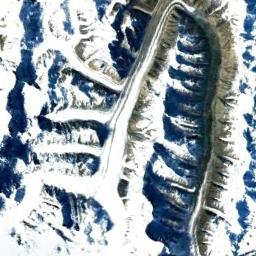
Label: snowberg